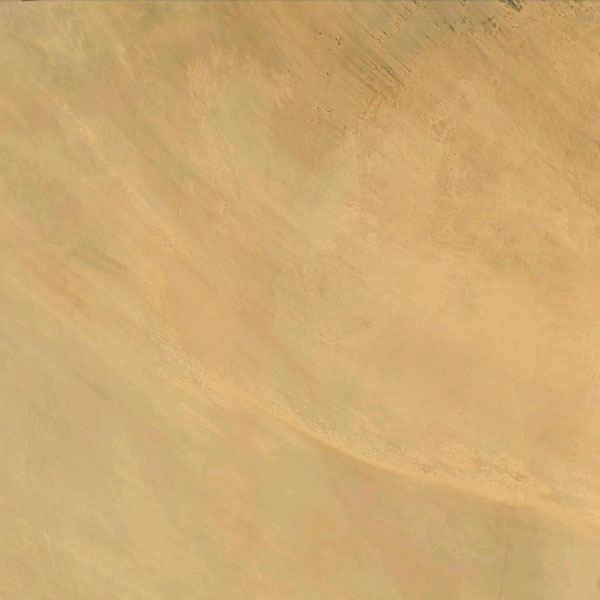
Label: Desert